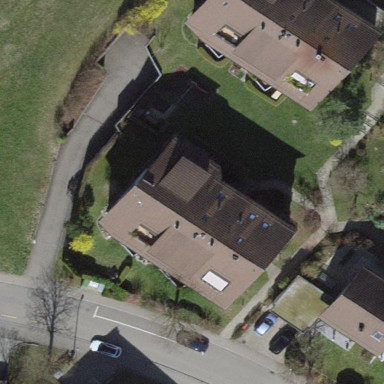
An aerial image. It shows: Building with tiled roof.